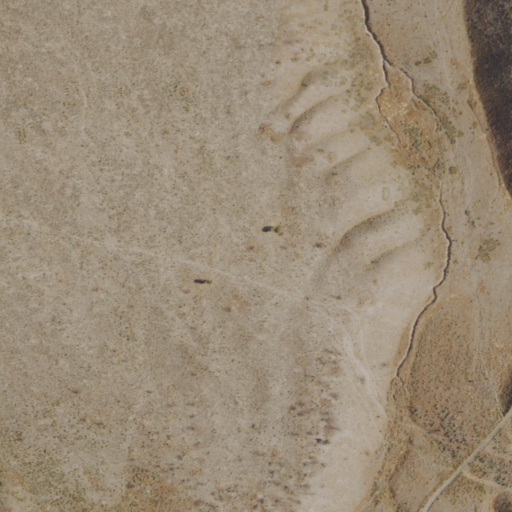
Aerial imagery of valley in Nevada named Grassy Canyon containing shrub and grassland